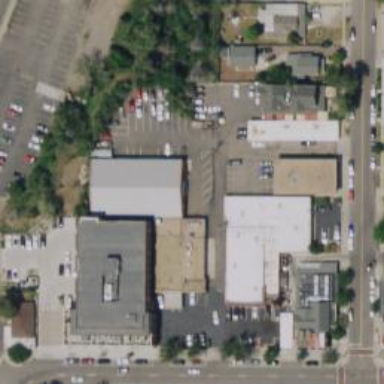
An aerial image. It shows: Retail area.